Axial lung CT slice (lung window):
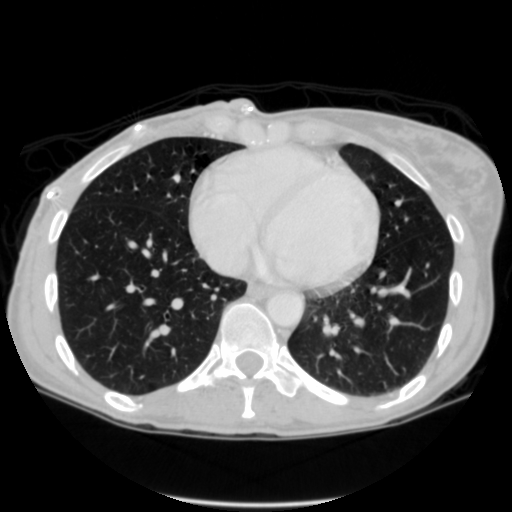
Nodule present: no